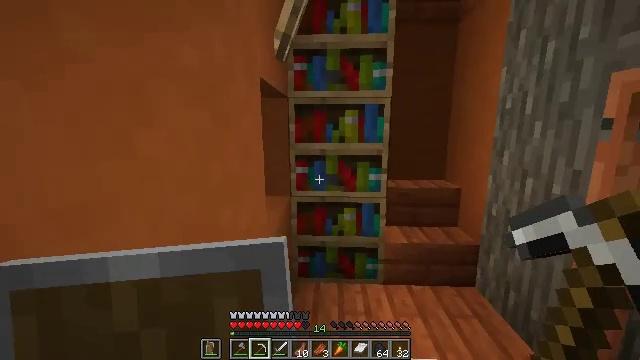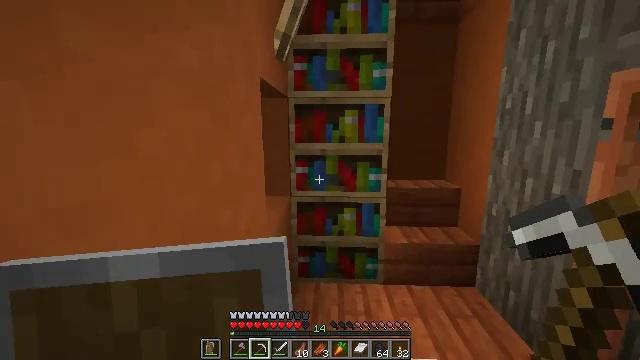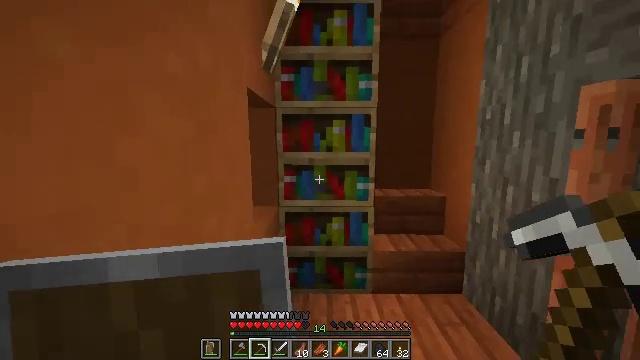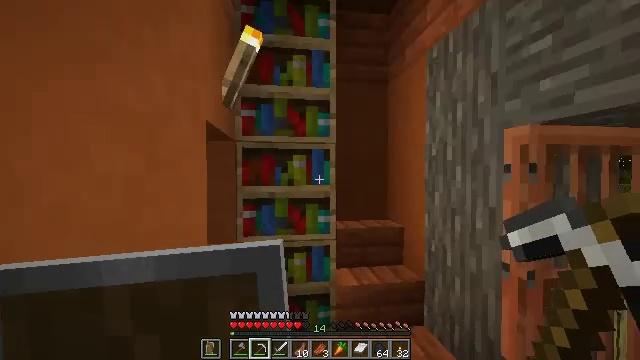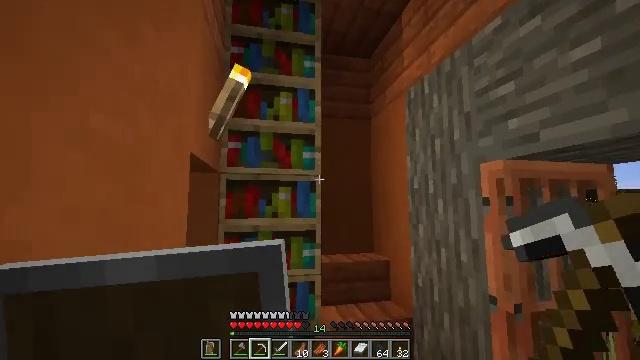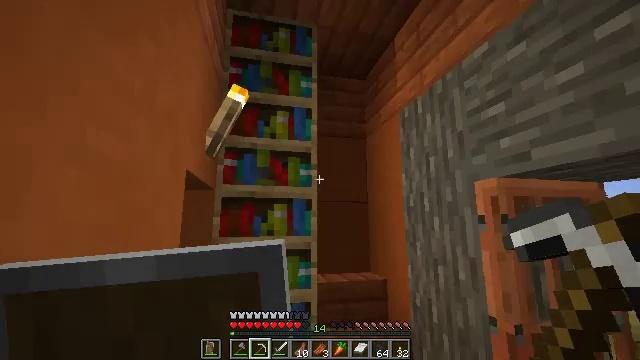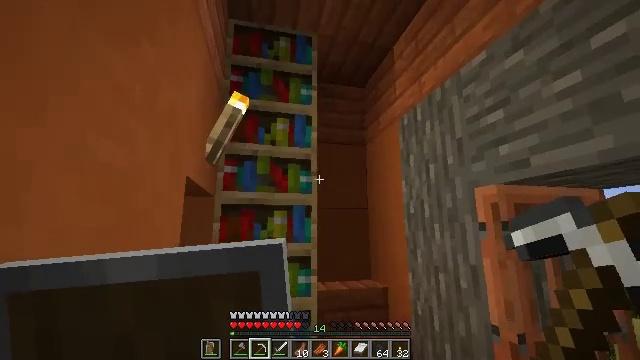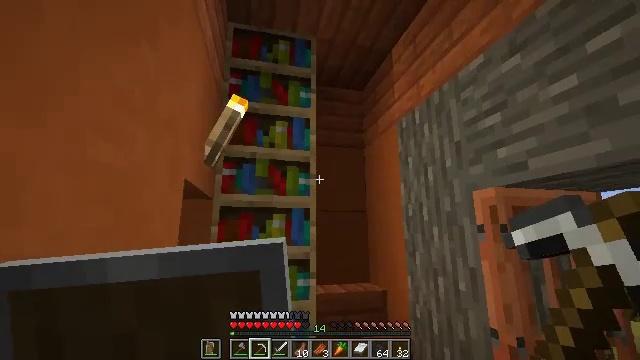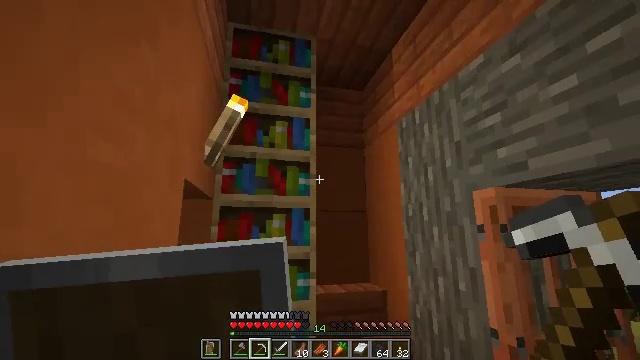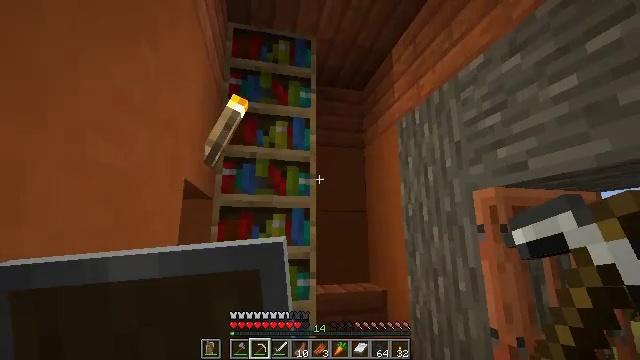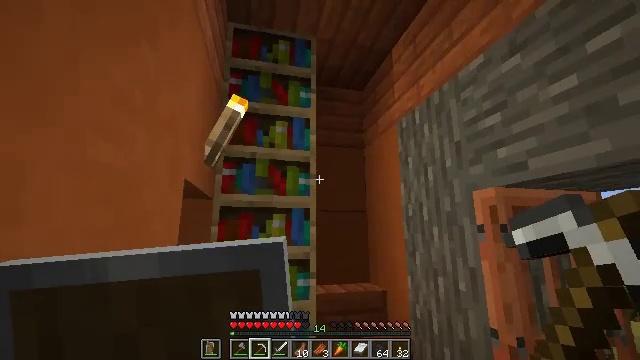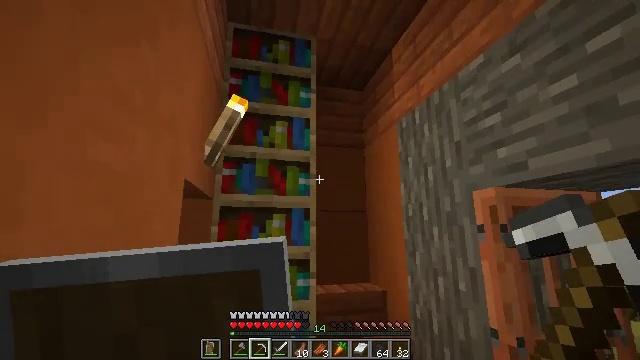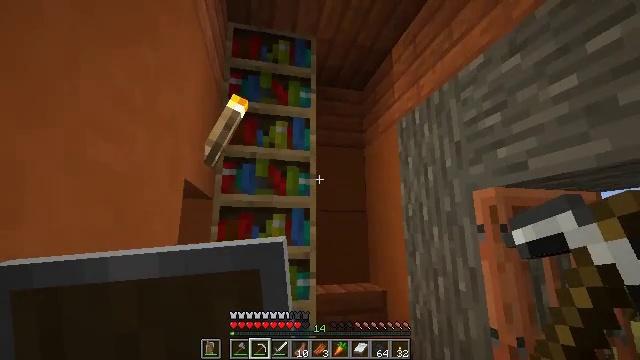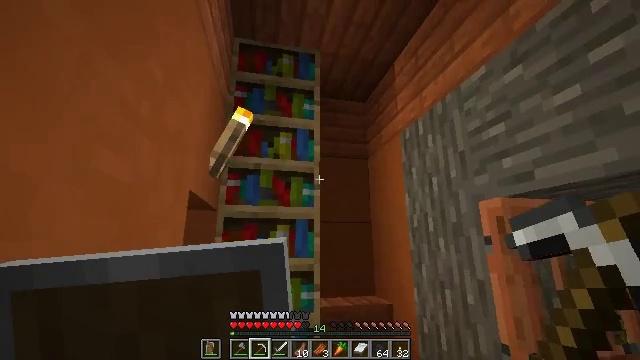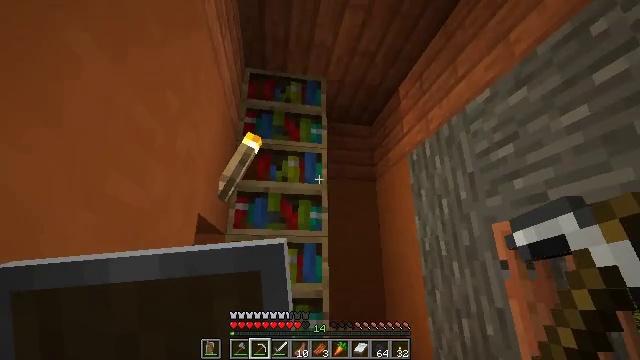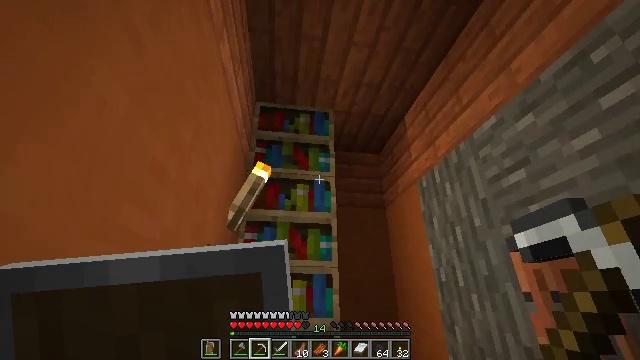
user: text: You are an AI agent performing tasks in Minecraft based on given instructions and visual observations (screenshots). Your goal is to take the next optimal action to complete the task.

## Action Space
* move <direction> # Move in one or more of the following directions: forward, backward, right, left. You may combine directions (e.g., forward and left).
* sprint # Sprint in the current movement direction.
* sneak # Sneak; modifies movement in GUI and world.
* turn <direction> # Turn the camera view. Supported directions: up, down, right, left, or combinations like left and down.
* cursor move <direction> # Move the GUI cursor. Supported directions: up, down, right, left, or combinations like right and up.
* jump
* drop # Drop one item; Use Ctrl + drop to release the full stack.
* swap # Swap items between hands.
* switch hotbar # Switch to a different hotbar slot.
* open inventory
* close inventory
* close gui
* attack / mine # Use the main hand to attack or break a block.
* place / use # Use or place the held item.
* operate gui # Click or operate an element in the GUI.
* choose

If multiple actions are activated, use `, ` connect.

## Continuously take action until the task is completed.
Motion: motion action
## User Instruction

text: Reclaim bookshelf materials.
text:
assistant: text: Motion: no_op
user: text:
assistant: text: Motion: turn right and up
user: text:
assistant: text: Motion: turn right and up
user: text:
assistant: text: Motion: turn right and up
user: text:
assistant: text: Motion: turn up
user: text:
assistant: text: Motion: turn up
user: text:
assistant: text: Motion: no_op
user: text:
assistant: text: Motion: no_op
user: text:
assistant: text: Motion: no_op
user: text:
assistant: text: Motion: no_op
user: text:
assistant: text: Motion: no_op
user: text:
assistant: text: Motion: no_op
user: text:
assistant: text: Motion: turn up
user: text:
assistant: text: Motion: turn left and up
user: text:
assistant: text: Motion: turn left and up
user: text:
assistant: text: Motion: turn up
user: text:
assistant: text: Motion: no_op
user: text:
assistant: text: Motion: no_op
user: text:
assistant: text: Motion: no_op
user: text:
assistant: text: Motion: no_op
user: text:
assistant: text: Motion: no_op
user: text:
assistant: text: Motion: no_op
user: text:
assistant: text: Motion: no_op
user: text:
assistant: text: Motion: turn down
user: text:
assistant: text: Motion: turn right and down
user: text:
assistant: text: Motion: no_op
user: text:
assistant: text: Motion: no_op
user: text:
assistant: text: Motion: no_op
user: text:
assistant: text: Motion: no_op
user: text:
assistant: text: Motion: turn left and up